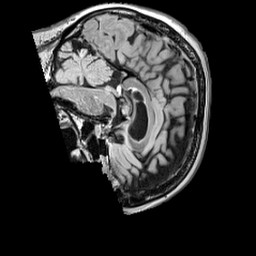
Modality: FLAIR
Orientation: sagittal
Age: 76
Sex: female
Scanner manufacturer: siemens
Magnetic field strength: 3 T
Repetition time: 5 s
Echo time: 0.387 s